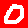
Digit: 0